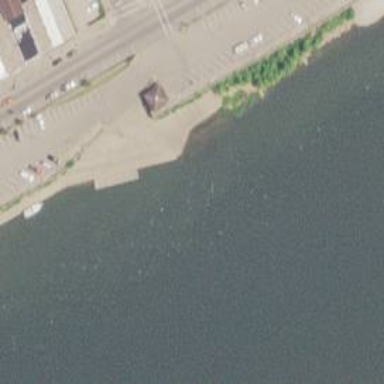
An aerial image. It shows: Slipway on leisure land.